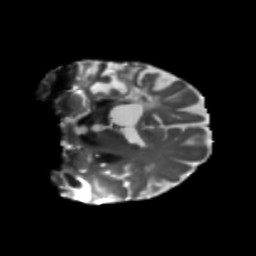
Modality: T2w
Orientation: coronal
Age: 69
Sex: female
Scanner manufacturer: siemens
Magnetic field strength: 3 T
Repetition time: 5.25 s
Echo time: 0.08 s